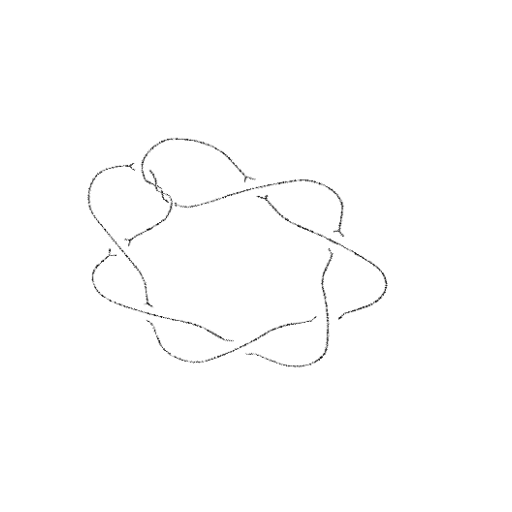
Crossing number: 10